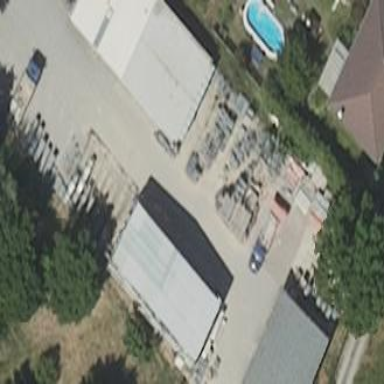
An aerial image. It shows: Shed.